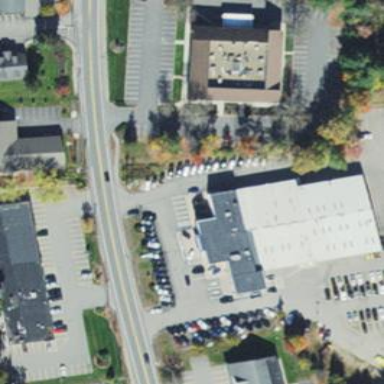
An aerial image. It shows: Building that houses car shop.